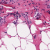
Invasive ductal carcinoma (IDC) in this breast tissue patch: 0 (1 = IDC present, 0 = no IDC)